Field crop: maize
Growth stage: 2
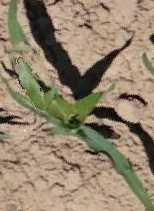
Species: maize